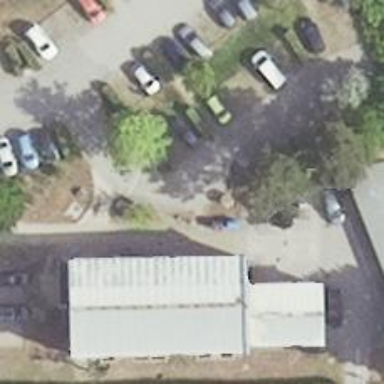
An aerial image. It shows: Parking aisle designated as service road.